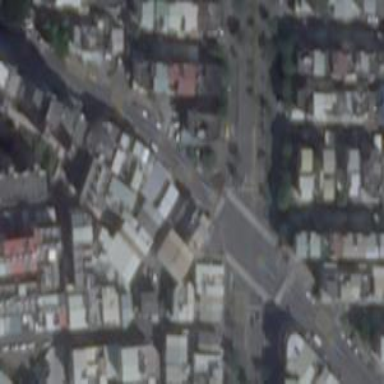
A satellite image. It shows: Marked crossing on the road.